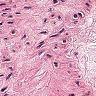
Metastatic tissue present: no